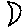
Label: moon